Interaction volume radius: 10 \u00c5
Interaction volume height: 10 \u00c5
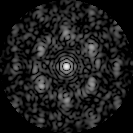
Disorder parameter: 0.6659